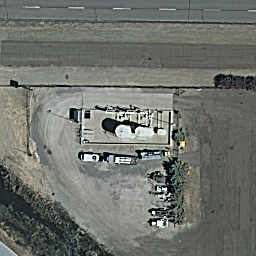
Label: storage tanks